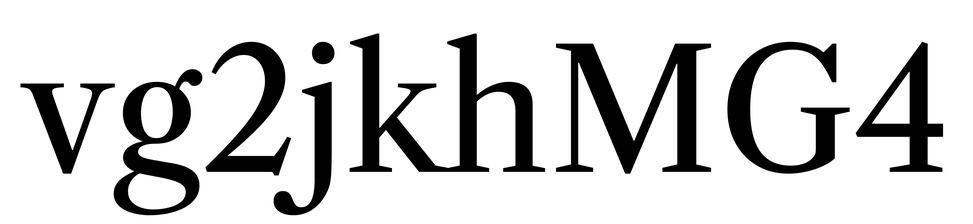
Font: LibreCaslonText_Regular